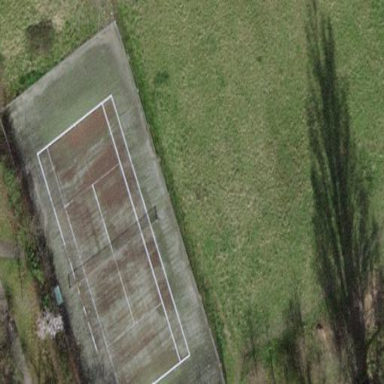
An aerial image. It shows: Tennis court on pitch designated for leisure land.